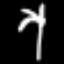
Label: palm tree